Brain MRI, t1w sequence, axial 2D slice.
Patient: age 35, sex F, weight 90 kg, height 1.9 m
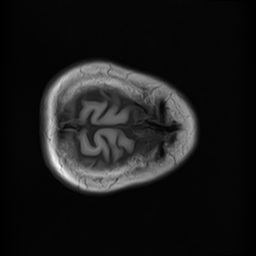